Question: I've merged sources from two artifacts/jars into separate single jar using assembly plugin. However, looking at the content of the new jar file at 'META-INF/maven' there is a 'maven' directory which contains packages from both of those jars.

1 - What is the purpose of that 'META-INF/maven' dir?
2 - How/who generate that file and why?
3 - Is there an option to remove it from the archive and how?
4 - What is the impact if we removed it from the archive?
'''
<plugin>
<artifactId>maven-assembly-plugin</artifactId>
<executions>
<execution>
<id>merge-two-jars</id>
<phase>prepare-package</phase>
<goals>
<goal>single</goal>
</goals>
<configuration>
<finalName>com.ibm.scope.ext.system.agent-${scope.release}-${ibm.build.number}</finalName>
<appendAssemblyId>false</appendAssemblyId>
<descriptors>
<descriptor>src/main/assembly/ppk-agent-merge-agent-common.xml</descriptor>
</descriptors>
<archive>
<manifestFile>src/main/resources/META-INF/MANIFEST.MF</manifestFile>
<addMavenDescriptor>false</addMavenDescriptor>
</archive>
</configuration>
</execution>
</executions>
'''
.....
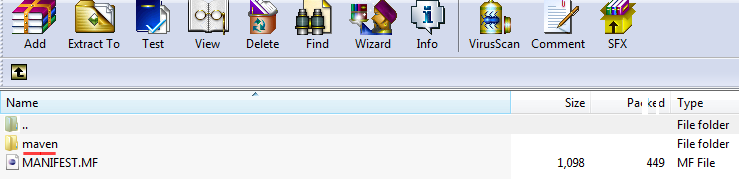
Answer: 1. Informational purpose - maven feature
2. Maven for informational purpose
3. For JAR, EAR, and WAR Plugins. Use <archive><addMavenDescriptor>false</addMavenDescriptor></archive> to exclude META-INF/maven, MWAR-27
4. No impact
---
Overriding Manifest
'''
<project>
[...]
<build>
[...]
<plugins>
<plugin>
<artifactId>maven-assembly-plugin</artifactId>
<version>2.4</version>
<configuration>
[...]
<archive>
<addMavenDescriptor>false</addMavenDescriptor>
</archive>
</configuration>
[...]
</plugin>
[...]
</project>
'''
More about Maven Manifest: <URL>